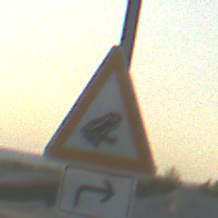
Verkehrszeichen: AmphibienwanderungLinks
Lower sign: RichtungsangabeDurchPfeile5
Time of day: SunriseSunset
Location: Outdoor (Beach)
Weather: Clear
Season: NotSpecified
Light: Natural